Field crop: maize
Growth stage: 2
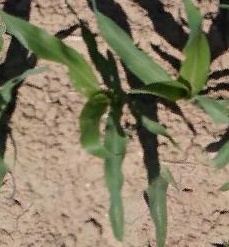
Species: maize